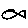
Label: fish